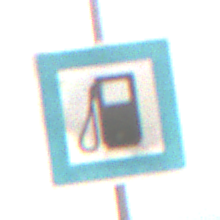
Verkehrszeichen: Tankstelle
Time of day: MorningAfternoon
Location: Outdoor (Nature)
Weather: Overcast
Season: NotSpecified
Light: Natural